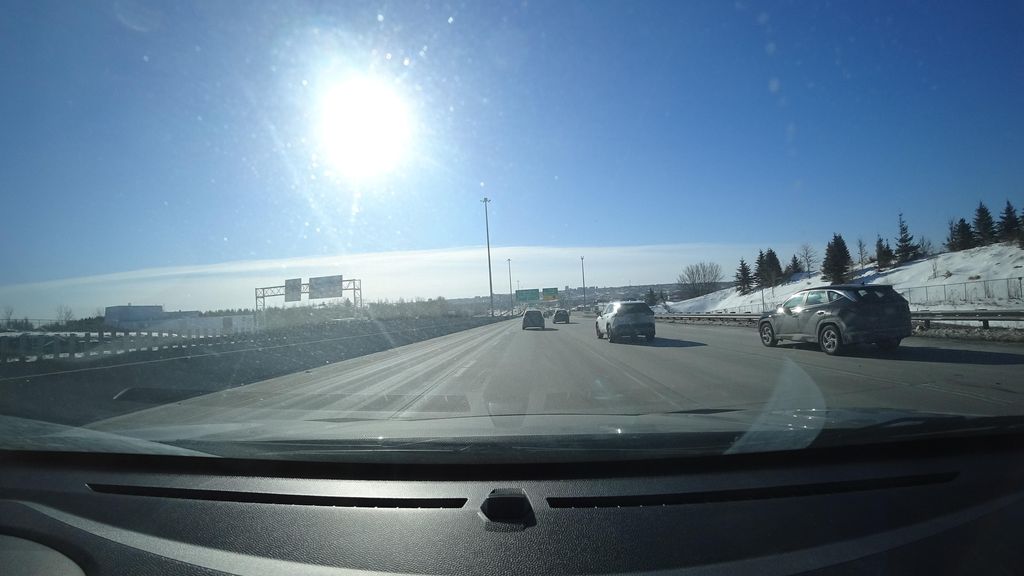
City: quebec_city